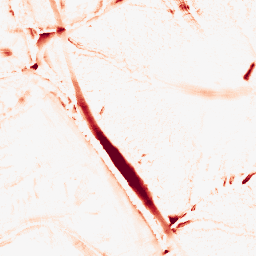
Category: morphological
Decomposition family: morphological_diamond
Decomposition parameters: operation: opening
radius: 10
Upsampling method: cubic_catmull_rom
Upsampling parameters: scale: 4
Upsampling scale: 4